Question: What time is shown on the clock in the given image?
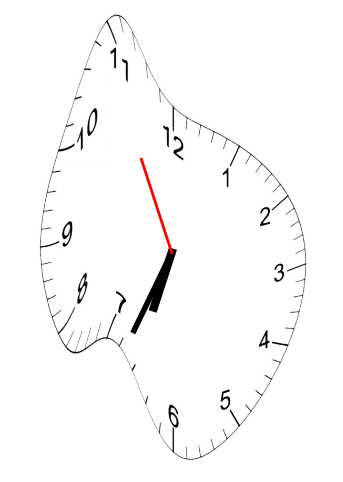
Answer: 06:33:55